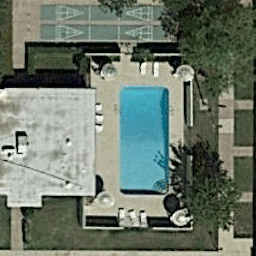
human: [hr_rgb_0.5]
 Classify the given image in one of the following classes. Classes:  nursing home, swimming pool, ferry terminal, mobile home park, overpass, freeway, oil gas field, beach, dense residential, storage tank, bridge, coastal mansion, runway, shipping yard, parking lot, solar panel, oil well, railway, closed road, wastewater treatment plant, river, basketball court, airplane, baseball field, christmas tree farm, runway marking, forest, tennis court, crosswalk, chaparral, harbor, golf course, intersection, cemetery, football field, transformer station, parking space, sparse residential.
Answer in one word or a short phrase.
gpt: swimming pool